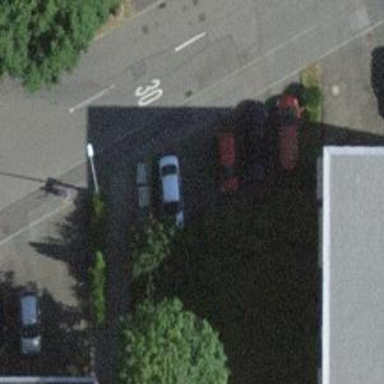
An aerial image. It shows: Street side parking area.